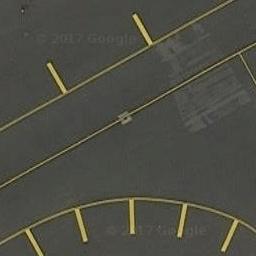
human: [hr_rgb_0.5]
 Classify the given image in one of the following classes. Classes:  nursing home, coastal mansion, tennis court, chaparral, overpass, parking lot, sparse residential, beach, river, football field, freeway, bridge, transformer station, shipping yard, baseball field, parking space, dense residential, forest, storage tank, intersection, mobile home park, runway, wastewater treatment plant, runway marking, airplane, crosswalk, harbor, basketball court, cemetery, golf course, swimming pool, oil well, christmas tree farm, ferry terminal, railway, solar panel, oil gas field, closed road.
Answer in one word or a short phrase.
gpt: runway marking